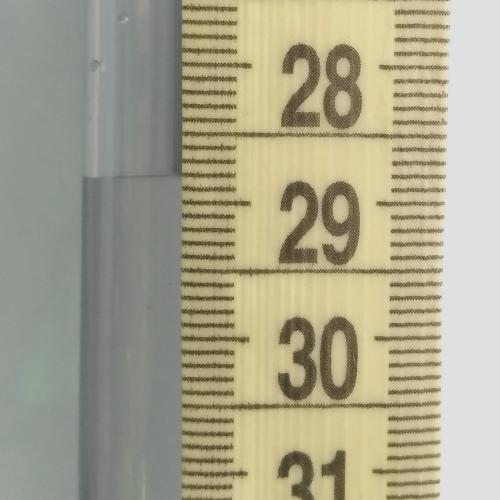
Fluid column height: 28.8 cm